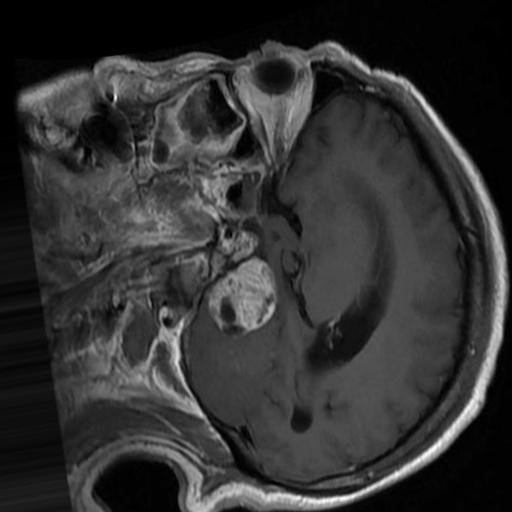
Label: brain_menin